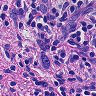
Metastatic tissue present: no